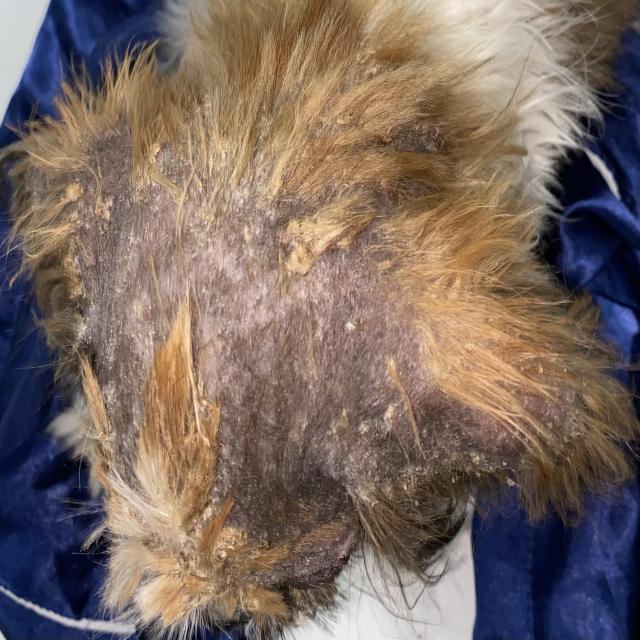
Canine demodicosis (Demodex mange) — caused by Demodex canis mites. Presents with alopecia, follicular papules, pustules, and comedones. Often localized on face and forelimbs.